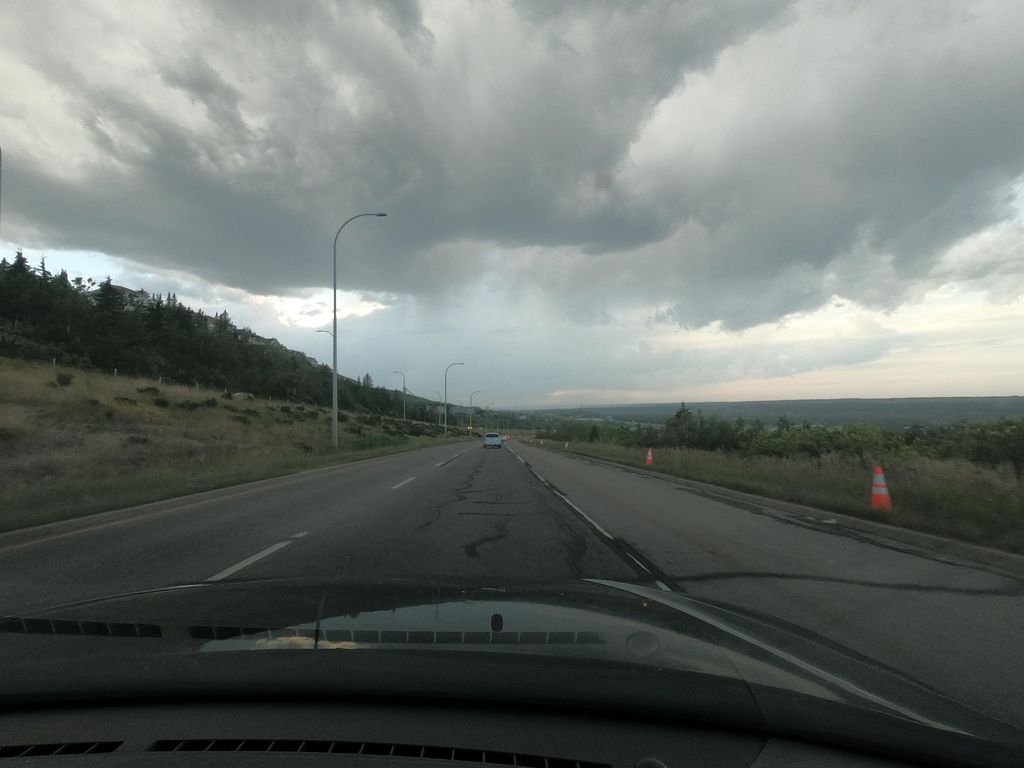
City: calgary